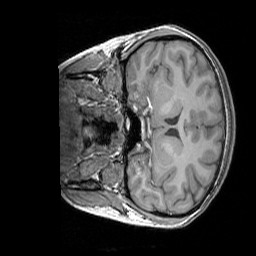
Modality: T1w
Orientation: coronal